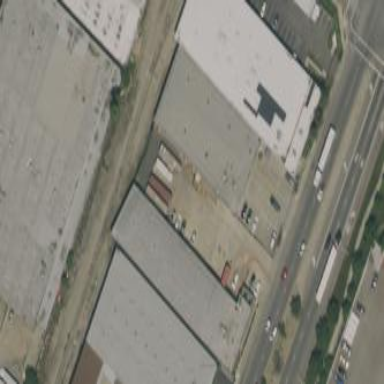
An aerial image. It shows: Warehouse.